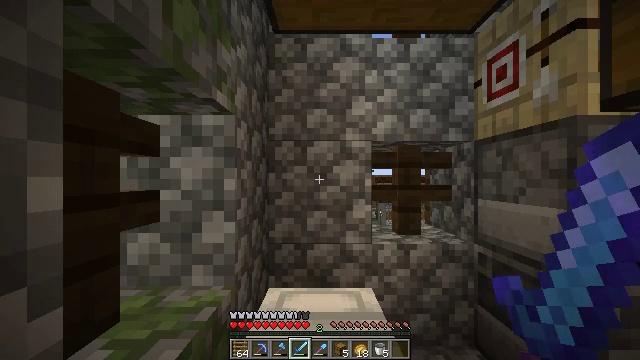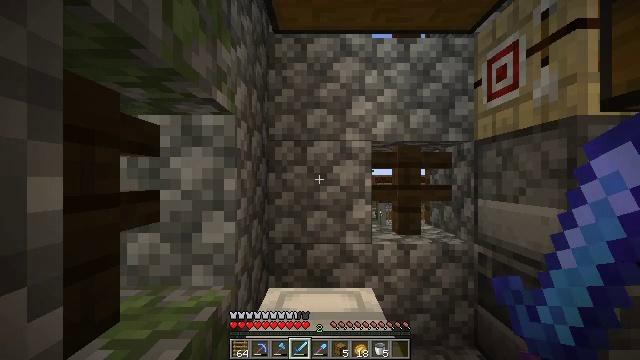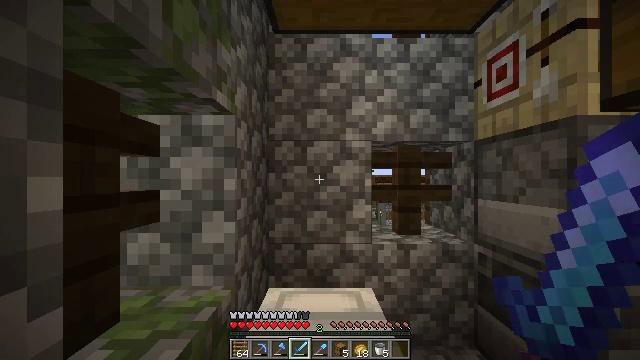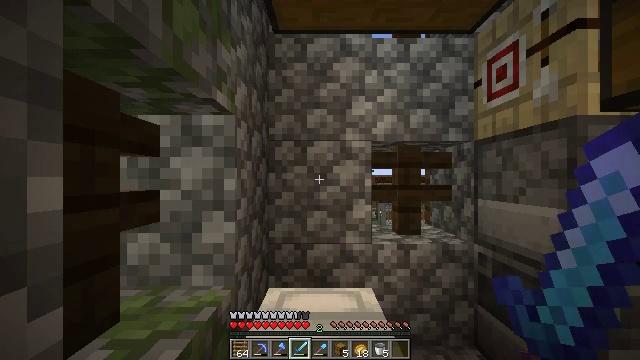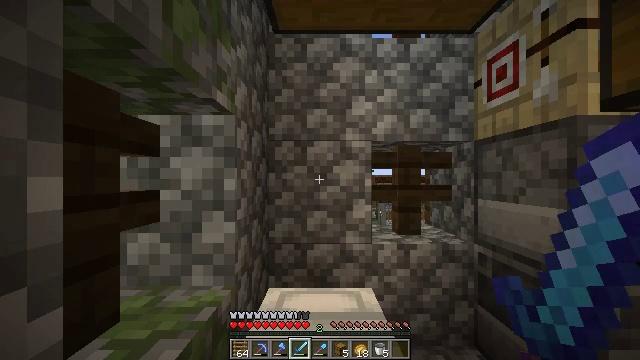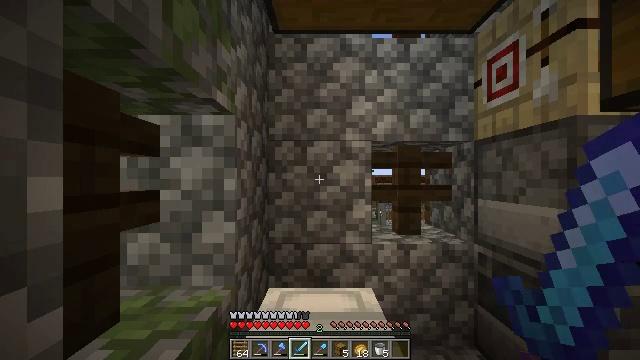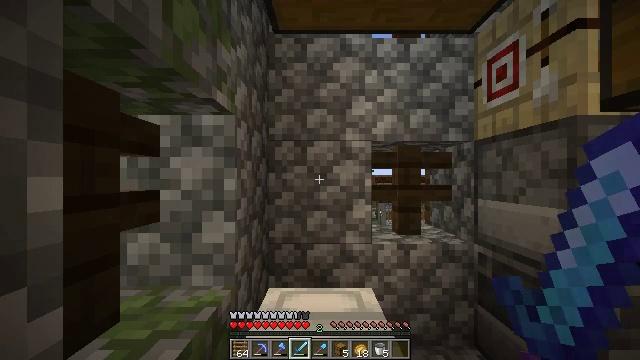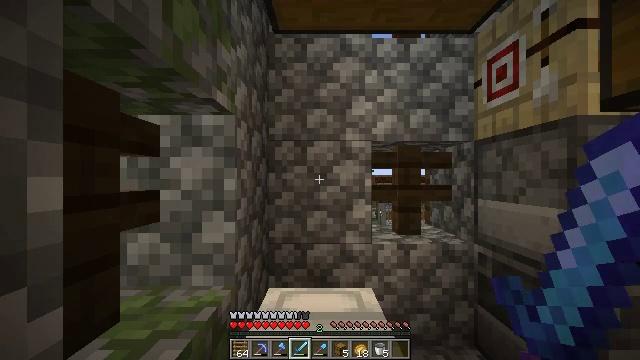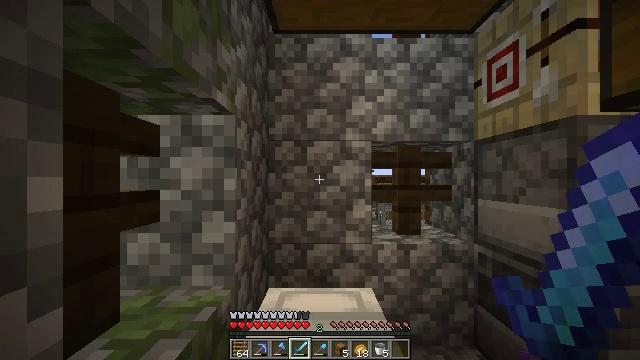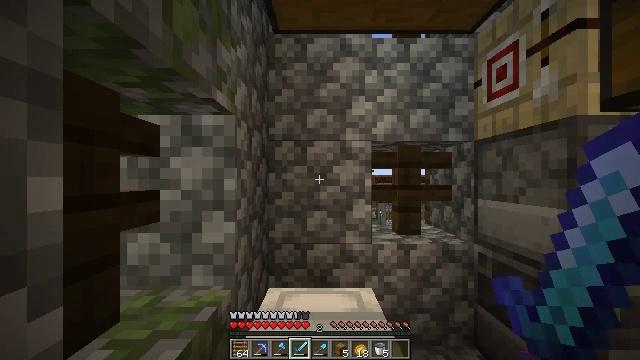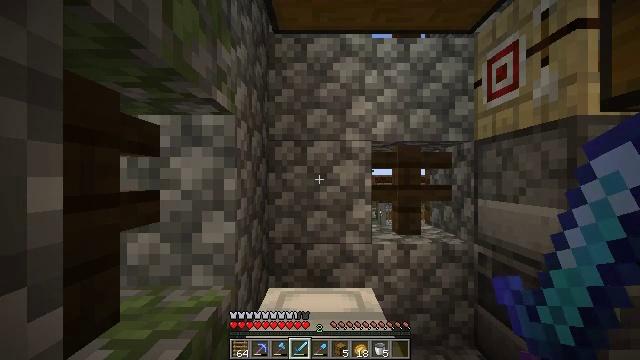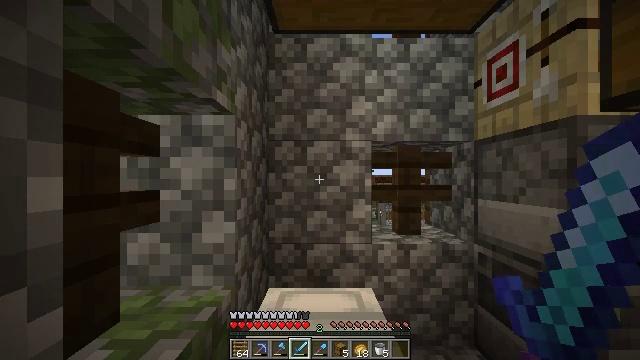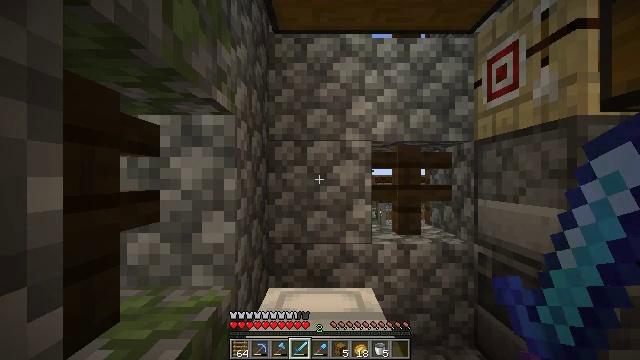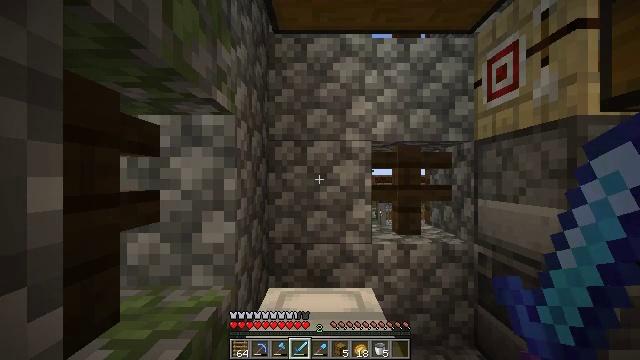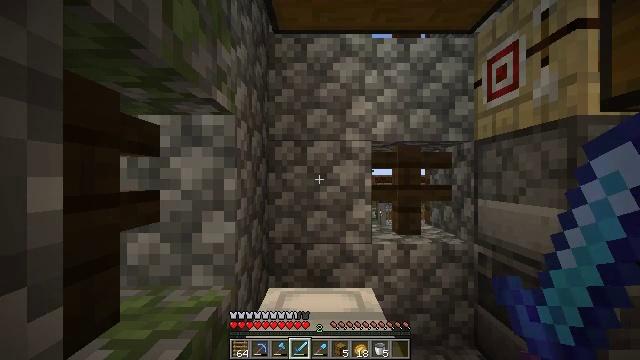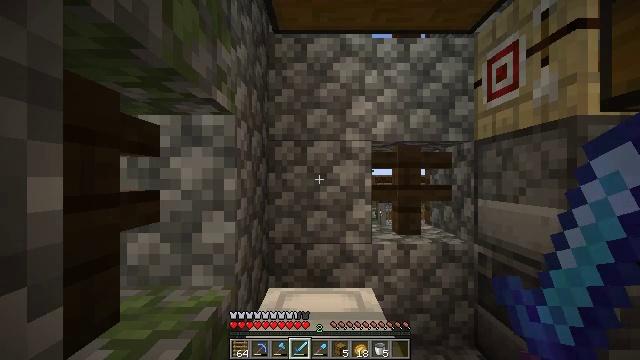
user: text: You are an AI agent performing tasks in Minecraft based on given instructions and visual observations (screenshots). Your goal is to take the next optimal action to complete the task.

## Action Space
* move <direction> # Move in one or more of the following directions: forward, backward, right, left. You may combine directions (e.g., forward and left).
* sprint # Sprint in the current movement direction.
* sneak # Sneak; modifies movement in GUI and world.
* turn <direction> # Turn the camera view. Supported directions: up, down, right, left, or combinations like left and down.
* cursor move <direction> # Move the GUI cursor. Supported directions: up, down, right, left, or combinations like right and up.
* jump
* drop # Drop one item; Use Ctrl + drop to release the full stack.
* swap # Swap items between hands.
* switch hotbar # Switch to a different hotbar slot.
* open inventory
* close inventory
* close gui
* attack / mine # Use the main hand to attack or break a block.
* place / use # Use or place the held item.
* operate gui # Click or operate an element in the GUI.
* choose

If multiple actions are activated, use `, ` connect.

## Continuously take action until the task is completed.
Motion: motion action
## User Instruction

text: Remove the glass to use the space.
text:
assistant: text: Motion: no_op
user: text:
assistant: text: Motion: no_op
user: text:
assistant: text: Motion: no_op
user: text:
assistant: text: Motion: no_op
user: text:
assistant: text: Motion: no_op
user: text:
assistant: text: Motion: no_op
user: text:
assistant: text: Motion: no_op
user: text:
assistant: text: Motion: no_op
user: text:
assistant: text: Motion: no_op
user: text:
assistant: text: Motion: no_op
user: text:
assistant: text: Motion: no_op
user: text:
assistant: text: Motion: no_op
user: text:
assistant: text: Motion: no_op
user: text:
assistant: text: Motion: no_op
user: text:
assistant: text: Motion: no_op
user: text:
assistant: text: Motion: no_op
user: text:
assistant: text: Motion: no_op
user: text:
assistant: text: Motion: no_op
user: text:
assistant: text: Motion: no_op
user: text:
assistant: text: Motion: no_op
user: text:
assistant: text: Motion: no_op
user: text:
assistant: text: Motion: no_op
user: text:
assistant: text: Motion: no_op
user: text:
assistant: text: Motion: no_op
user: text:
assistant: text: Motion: no_op
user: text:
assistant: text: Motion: no_op
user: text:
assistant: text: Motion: no_op
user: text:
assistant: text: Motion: no_op
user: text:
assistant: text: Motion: no_op
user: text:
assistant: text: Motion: no_op